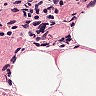
Metastatic tissue present: no